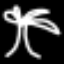
Label: palm tree